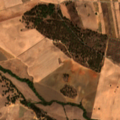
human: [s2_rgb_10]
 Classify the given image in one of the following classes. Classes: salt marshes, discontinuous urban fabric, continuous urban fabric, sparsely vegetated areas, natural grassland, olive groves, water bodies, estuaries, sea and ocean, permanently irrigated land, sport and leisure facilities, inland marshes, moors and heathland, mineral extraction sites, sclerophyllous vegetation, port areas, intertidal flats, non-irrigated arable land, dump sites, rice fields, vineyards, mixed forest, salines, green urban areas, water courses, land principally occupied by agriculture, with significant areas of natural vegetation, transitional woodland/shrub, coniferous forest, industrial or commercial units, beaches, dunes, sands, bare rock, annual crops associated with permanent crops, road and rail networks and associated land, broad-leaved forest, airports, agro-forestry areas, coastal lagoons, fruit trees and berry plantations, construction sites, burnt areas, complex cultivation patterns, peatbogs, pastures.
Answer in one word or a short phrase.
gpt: non-irrigated arable land, permanently irrigated land, complex cultivation patterns, broad-leaved forest, coniferous forest